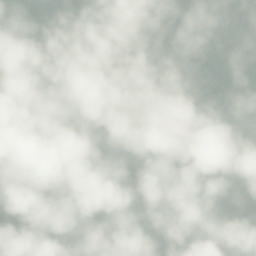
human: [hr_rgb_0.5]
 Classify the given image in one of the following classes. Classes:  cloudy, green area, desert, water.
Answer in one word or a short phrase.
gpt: cloudy